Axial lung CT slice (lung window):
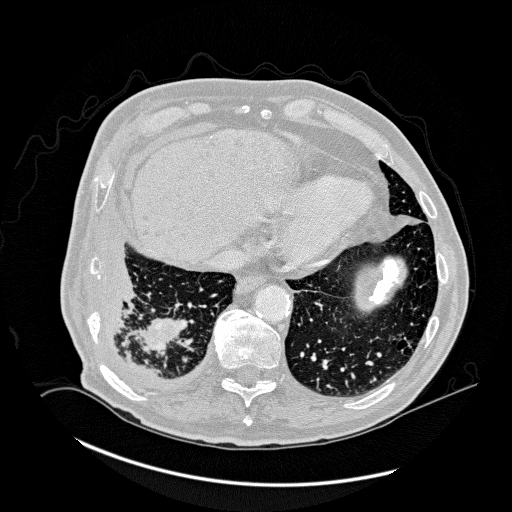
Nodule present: no